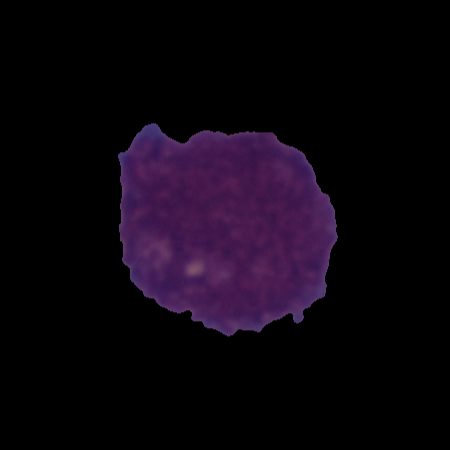
Label: cancer